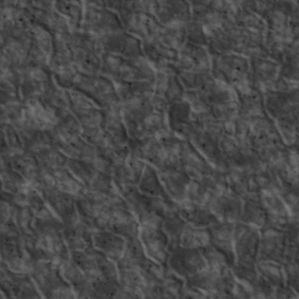
Label: non_frost